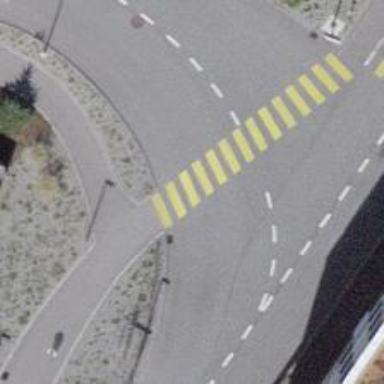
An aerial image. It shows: Uncontrolled zebra crossing on the road.